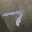
Label: 7